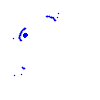
Particle: electron